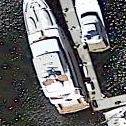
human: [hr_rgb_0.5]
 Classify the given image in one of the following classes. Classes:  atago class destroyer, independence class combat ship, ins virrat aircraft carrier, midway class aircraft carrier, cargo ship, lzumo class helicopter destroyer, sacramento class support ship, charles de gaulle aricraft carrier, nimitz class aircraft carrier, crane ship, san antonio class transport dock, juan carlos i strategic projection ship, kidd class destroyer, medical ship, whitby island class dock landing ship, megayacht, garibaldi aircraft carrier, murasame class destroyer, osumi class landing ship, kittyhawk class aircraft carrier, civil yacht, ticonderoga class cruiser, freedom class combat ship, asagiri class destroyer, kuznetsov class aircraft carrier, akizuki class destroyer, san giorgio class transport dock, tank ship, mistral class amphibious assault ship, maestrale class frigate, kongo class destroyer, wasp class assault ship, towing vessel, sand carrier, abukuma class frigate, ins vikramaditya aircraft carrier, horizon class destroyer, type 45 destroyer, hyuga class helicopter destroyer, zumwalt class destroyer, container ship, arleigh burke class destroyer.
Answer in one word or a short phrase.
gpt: Civil yacht